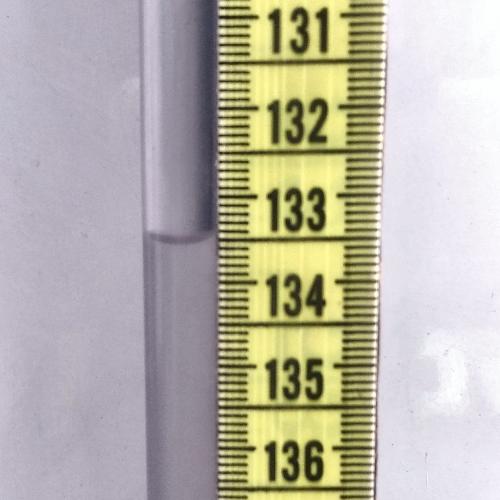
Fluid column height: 133.5 cm